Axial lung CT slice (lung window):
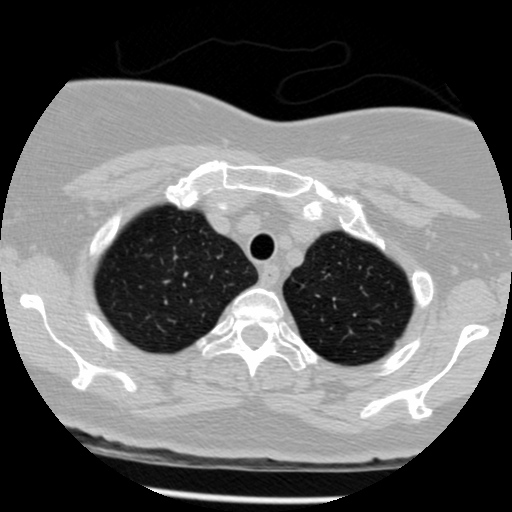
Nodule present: no